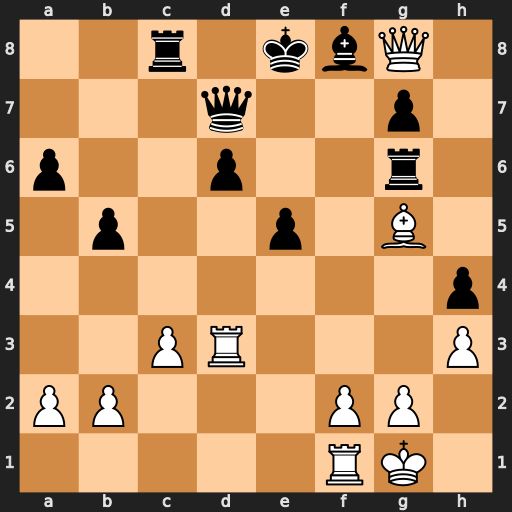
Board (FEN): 2r1kbQ1/3q2p1/p2p2r1/1p2p1B1/7p/2PR3P/PP3PP1/5RK1
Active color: w
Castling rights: -
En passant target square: -
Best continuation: Rf3 Rf6 Bxf6